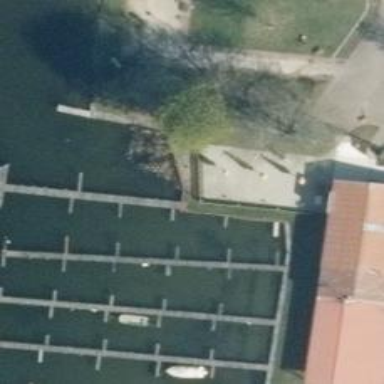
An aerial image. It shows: Man-made pier.